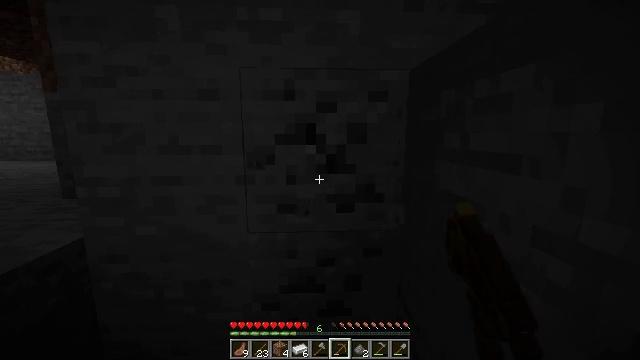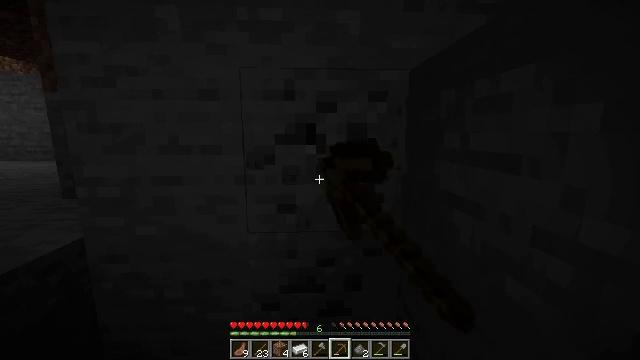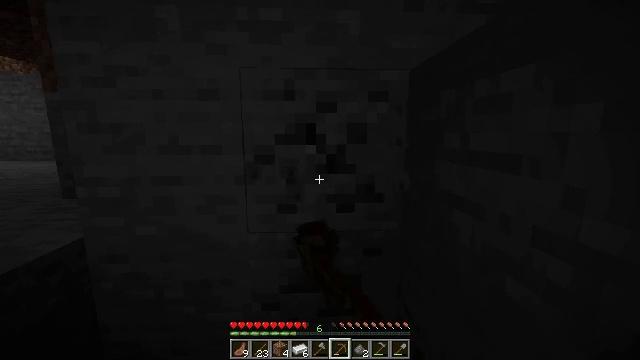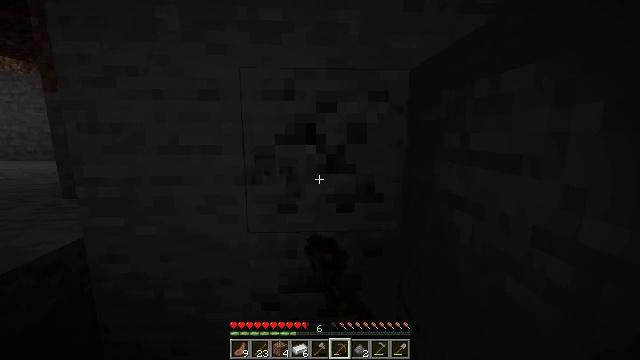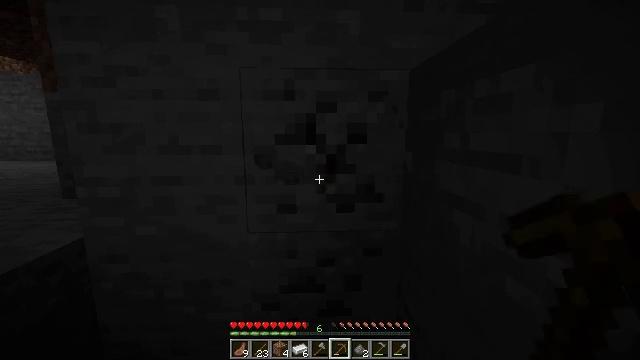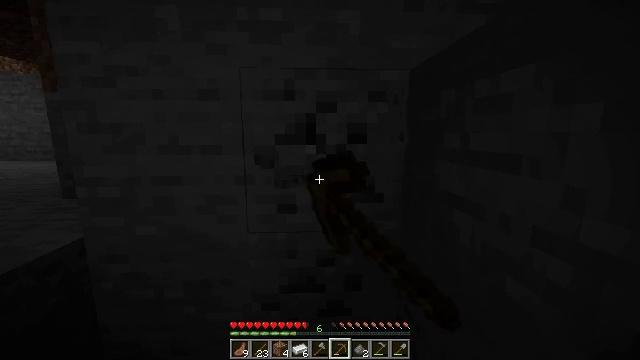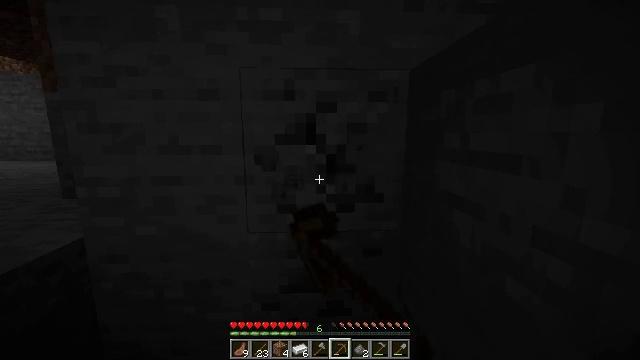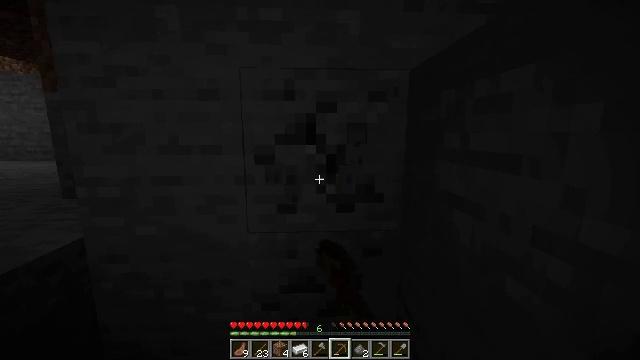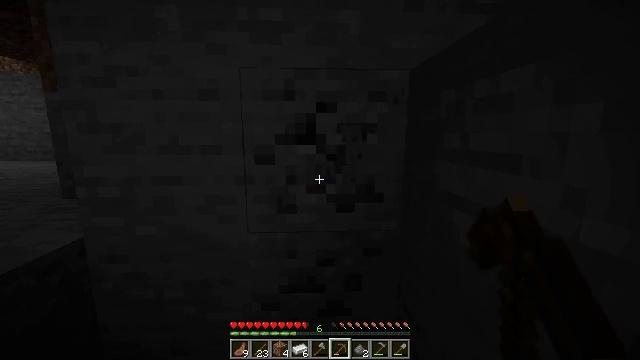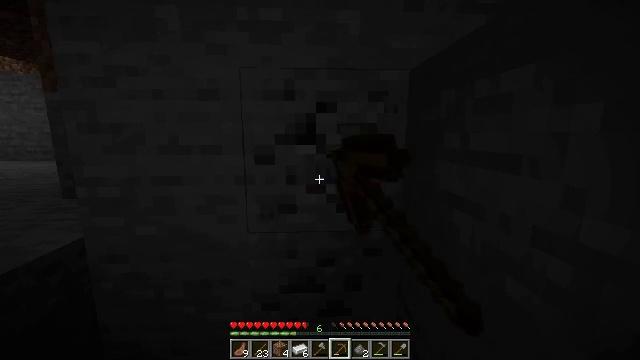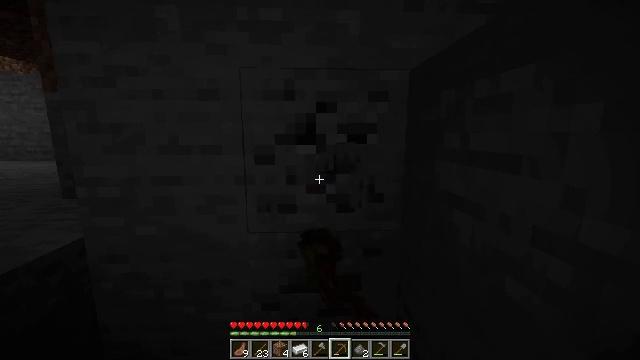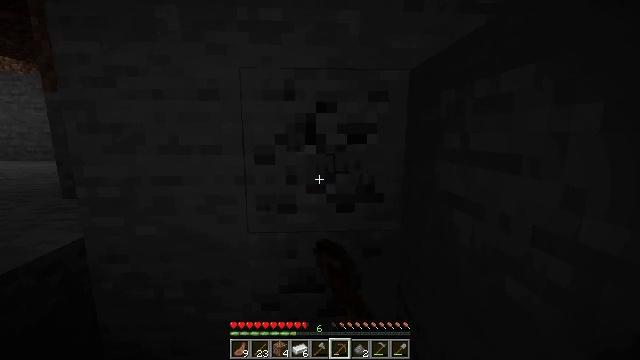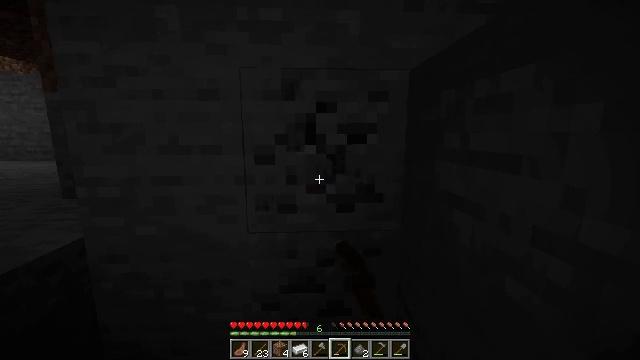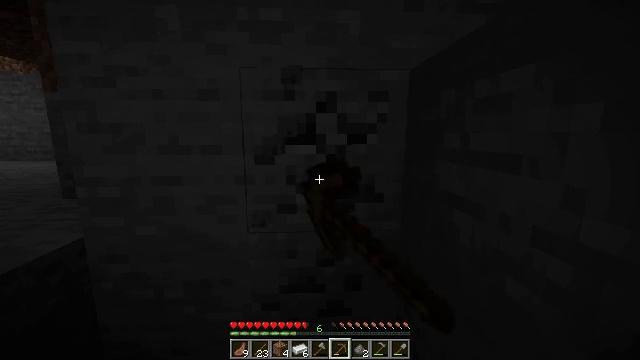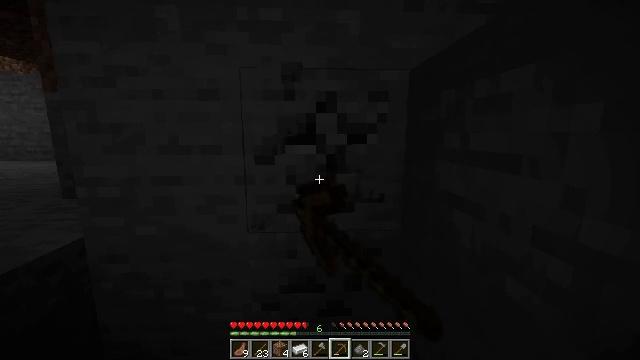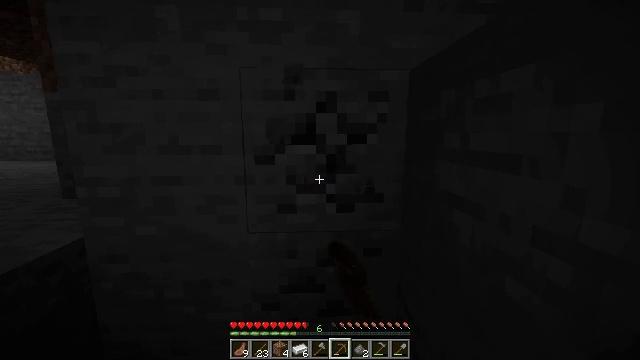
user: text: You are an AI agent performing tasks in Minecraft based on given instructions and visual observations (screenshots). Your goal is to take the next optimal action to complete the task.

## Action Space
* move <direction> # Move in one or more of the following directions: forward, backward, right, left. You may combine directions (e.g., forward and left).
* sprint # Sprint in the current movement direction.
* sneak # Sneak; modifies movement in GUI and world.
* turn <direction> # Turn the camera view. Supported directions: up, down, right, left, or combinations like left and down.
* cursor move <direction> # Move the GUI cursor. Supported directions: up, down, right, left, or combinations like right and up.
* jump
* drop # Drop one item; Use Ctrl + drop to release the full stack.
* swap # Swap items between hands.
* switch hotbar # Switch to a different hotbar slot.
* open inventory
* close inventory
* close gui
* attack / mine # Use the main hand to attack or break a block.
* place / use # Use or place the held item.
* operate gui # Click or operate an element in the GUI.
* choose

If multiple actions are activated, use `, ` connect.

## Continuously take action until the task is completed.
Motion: motion action
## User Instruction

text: Gather coal ore with a pickaxe.
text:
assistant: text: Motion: attack / mine
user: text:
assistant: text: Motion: attack / mine
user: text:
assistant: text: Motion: attack / mine
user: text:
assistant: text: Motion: attack / mine
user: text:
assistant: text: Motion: attack / mine
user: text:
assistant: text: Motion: attack / mine
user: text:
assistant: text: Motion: attack / mine
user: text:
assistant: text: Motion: attack / mine
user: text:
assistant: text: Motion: attack / mine
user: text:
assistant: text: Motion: attack / mine
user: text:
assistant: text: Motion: attack / mine
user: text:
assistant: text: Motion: attack / mine
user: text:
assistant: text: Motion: attack / mine
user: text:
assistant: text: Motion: attack / mine
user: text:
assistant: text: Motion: attack / mine
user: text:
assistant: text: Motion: attack / mine
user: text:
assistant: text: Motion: attack / mine
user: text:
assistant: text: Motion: attack / mine
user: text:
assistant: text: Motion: attack / mine
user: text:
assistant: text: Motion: attack / mine
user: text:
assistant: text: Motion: attack / mine
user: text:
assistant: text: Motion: attack / mine
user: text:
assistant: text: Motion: attack / mine
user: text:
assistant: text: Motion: attack / mine
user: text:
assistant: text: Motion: attack / mine
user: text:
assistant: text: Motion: move forward, attack / mine
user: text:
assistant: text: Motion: move forward, attack / mine
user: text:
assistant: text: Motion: move forward, turn right and down, attack / mine
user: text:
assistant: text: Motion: move forward, attack / mine
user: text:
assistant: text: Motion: attack / mine